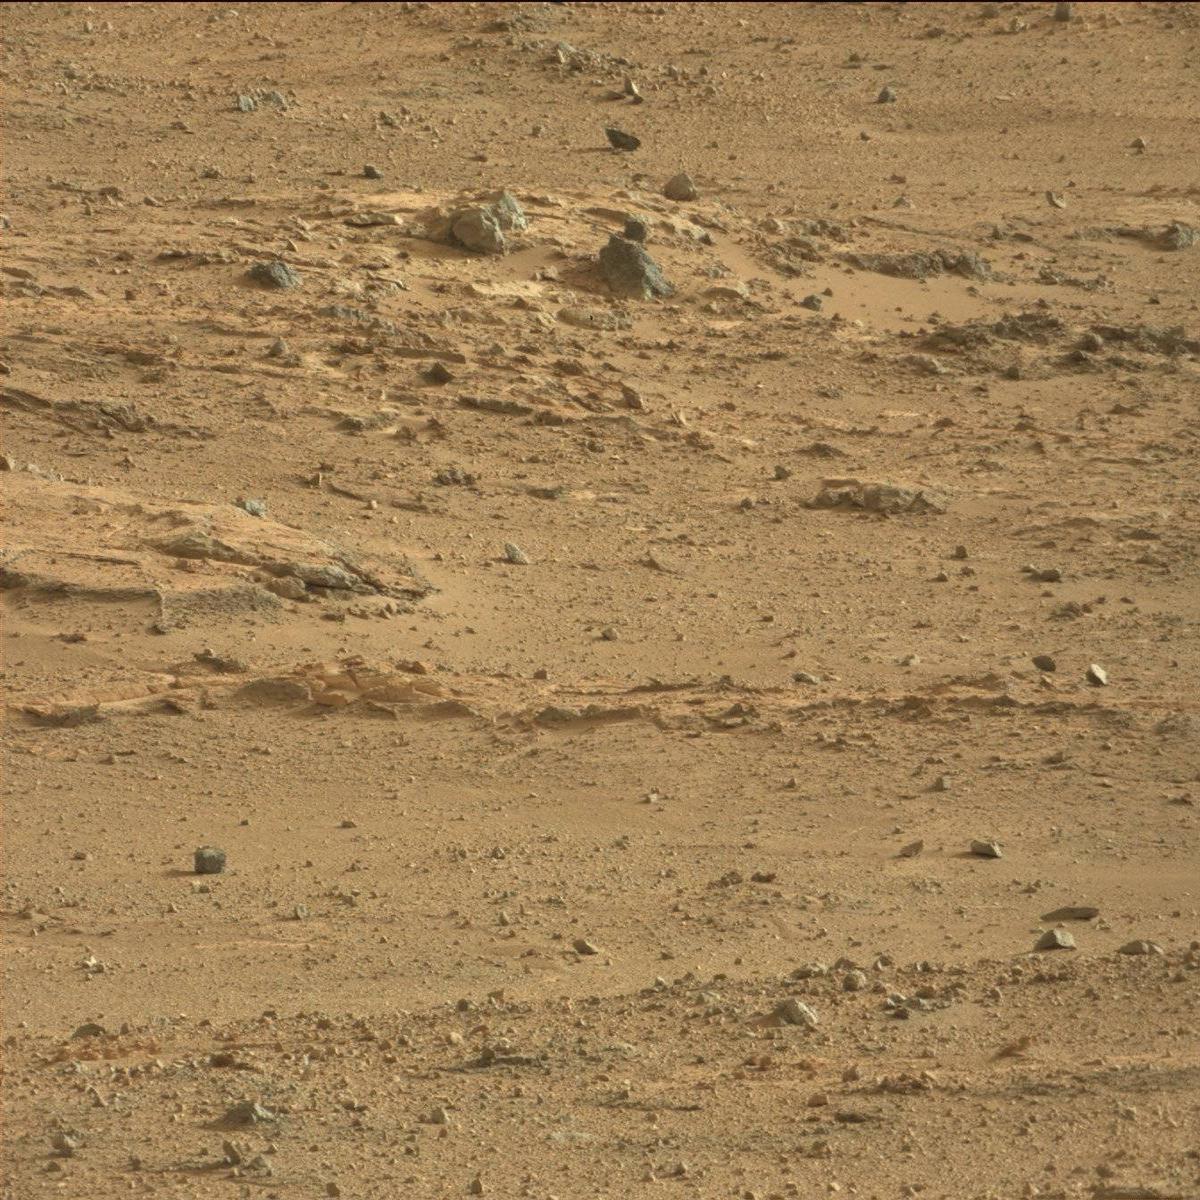
Terrain classes present: Bedrock, Rock, Sand / Soil